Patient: sex F, age 77
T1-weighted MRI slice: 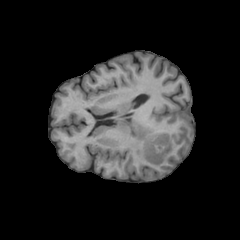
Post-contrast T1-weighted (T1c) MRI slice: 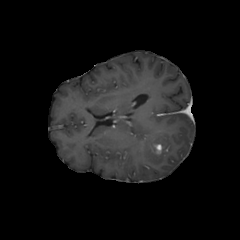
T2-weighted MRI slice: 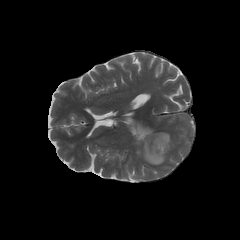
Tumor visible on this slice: yes
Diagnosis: Glioblastoma, IDH-wildtype
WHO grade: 4